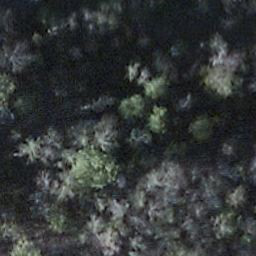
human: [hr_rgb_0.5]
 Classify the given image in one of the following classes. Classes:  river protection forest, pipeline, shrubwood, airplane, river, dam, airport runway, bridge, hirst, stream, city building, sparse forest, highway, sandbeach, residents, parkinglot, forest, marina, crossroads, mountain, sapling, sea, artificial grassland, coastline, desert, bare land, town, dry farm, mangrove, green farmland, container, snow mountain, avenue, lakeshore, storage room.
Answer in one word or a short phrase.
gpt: shrubwood